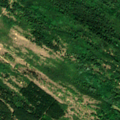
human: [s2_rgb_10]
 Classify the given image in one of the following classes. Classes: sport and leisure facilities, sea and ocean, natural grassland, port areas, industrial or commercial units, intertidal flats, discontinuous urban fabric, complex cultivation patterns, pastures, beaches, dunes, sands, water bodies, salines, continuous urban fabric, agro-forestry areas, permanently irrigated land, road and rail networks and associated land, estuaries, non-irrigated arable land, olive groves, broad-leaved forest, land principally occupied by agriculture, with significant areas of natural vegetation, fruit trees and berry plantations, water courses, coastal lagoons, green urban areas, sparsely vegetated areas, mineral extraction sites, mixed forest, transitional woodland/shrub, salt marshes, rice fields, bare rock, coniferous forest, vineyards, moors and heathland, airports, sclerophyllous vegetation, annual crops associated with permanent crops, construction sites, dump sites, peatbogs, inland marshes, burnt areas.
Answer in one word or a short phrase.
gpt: broad-leaved forest, coniferous forest, mixed forest, transitional woodland/shrub